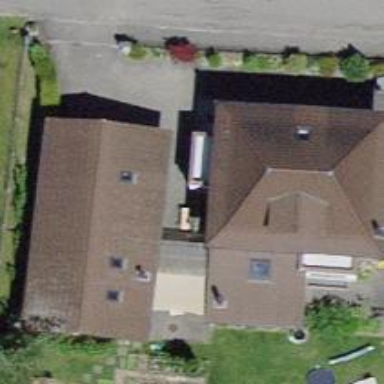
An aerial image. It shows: Garage building.